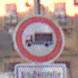
Verkehrszeichen: VerbotFuerKraftfahrzeugeUeberDreiKommaFuenfTonnen
Zusatzzeichen unten: SonstigeFahrzeugePersonengruppenFrei2
Umgebung: Outdoor, Urban
Tageszeit: MorningAfternoon
Wetter: PartlyCloudy
Licht: Natural
Jahreszeit: NotSpecified
Kontrast: LowContrast